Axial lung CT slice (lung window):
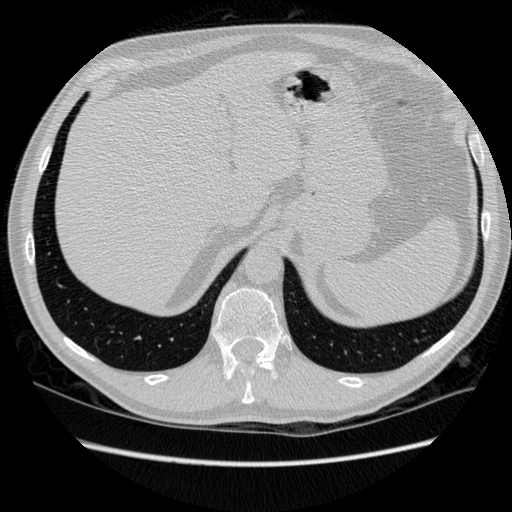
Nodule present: no